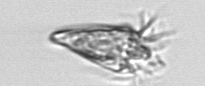
Label: Strombidium_tintinnodes